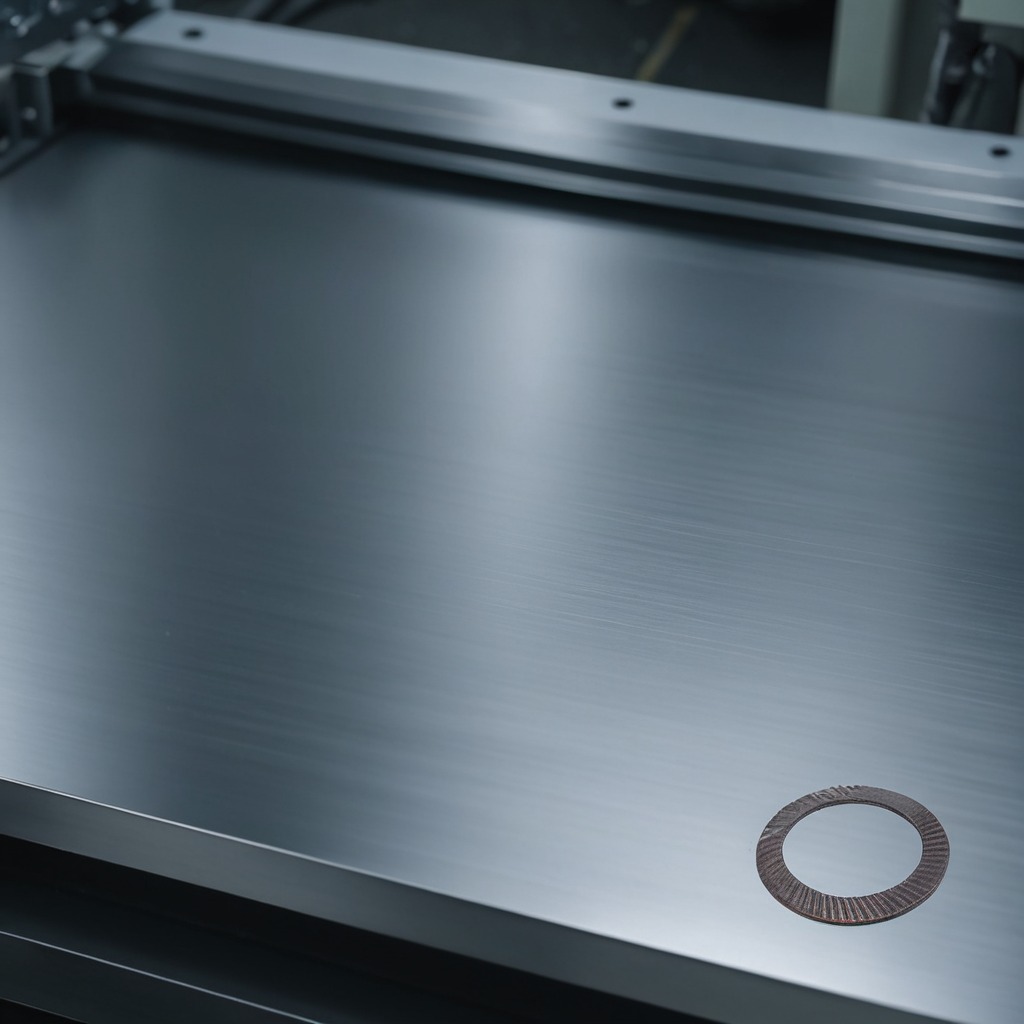
A flat metal washer is lying on the metal table in the machine shop under fluorescent lights.